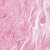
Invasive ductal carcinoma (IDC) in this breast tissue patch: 0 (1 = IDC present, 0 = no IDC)